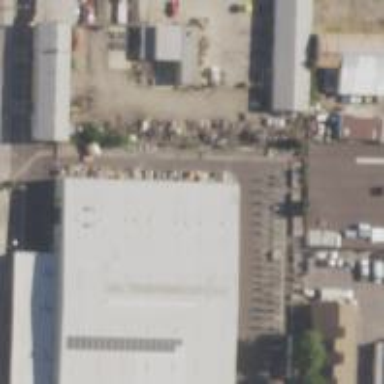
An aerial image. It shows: Industrial building.